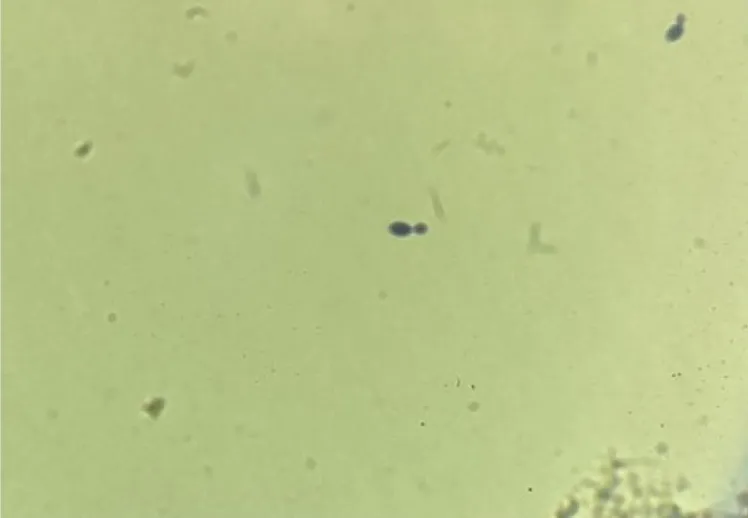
Microscopy of CSF culture demonstrating Candida albicans.
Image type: pathology (gram)